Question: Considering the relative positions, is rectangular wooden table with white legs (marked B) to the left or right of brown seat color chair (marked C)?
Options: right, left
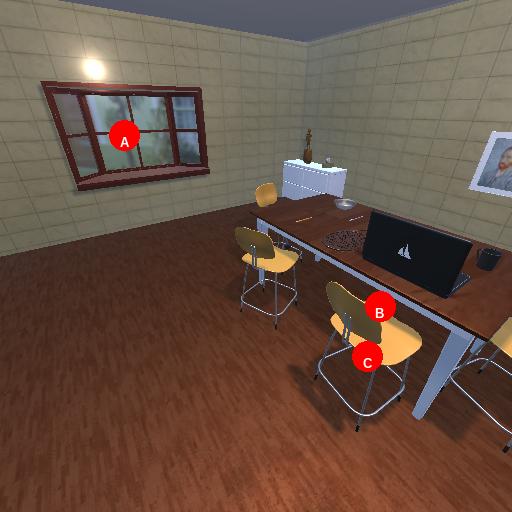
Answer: right